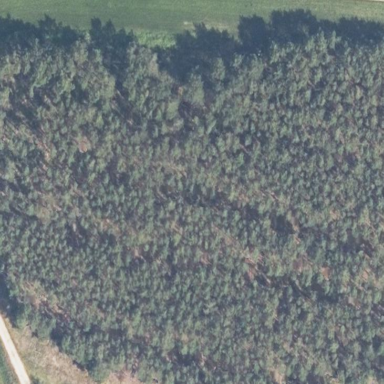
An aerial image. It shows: Forest area.